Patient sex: M
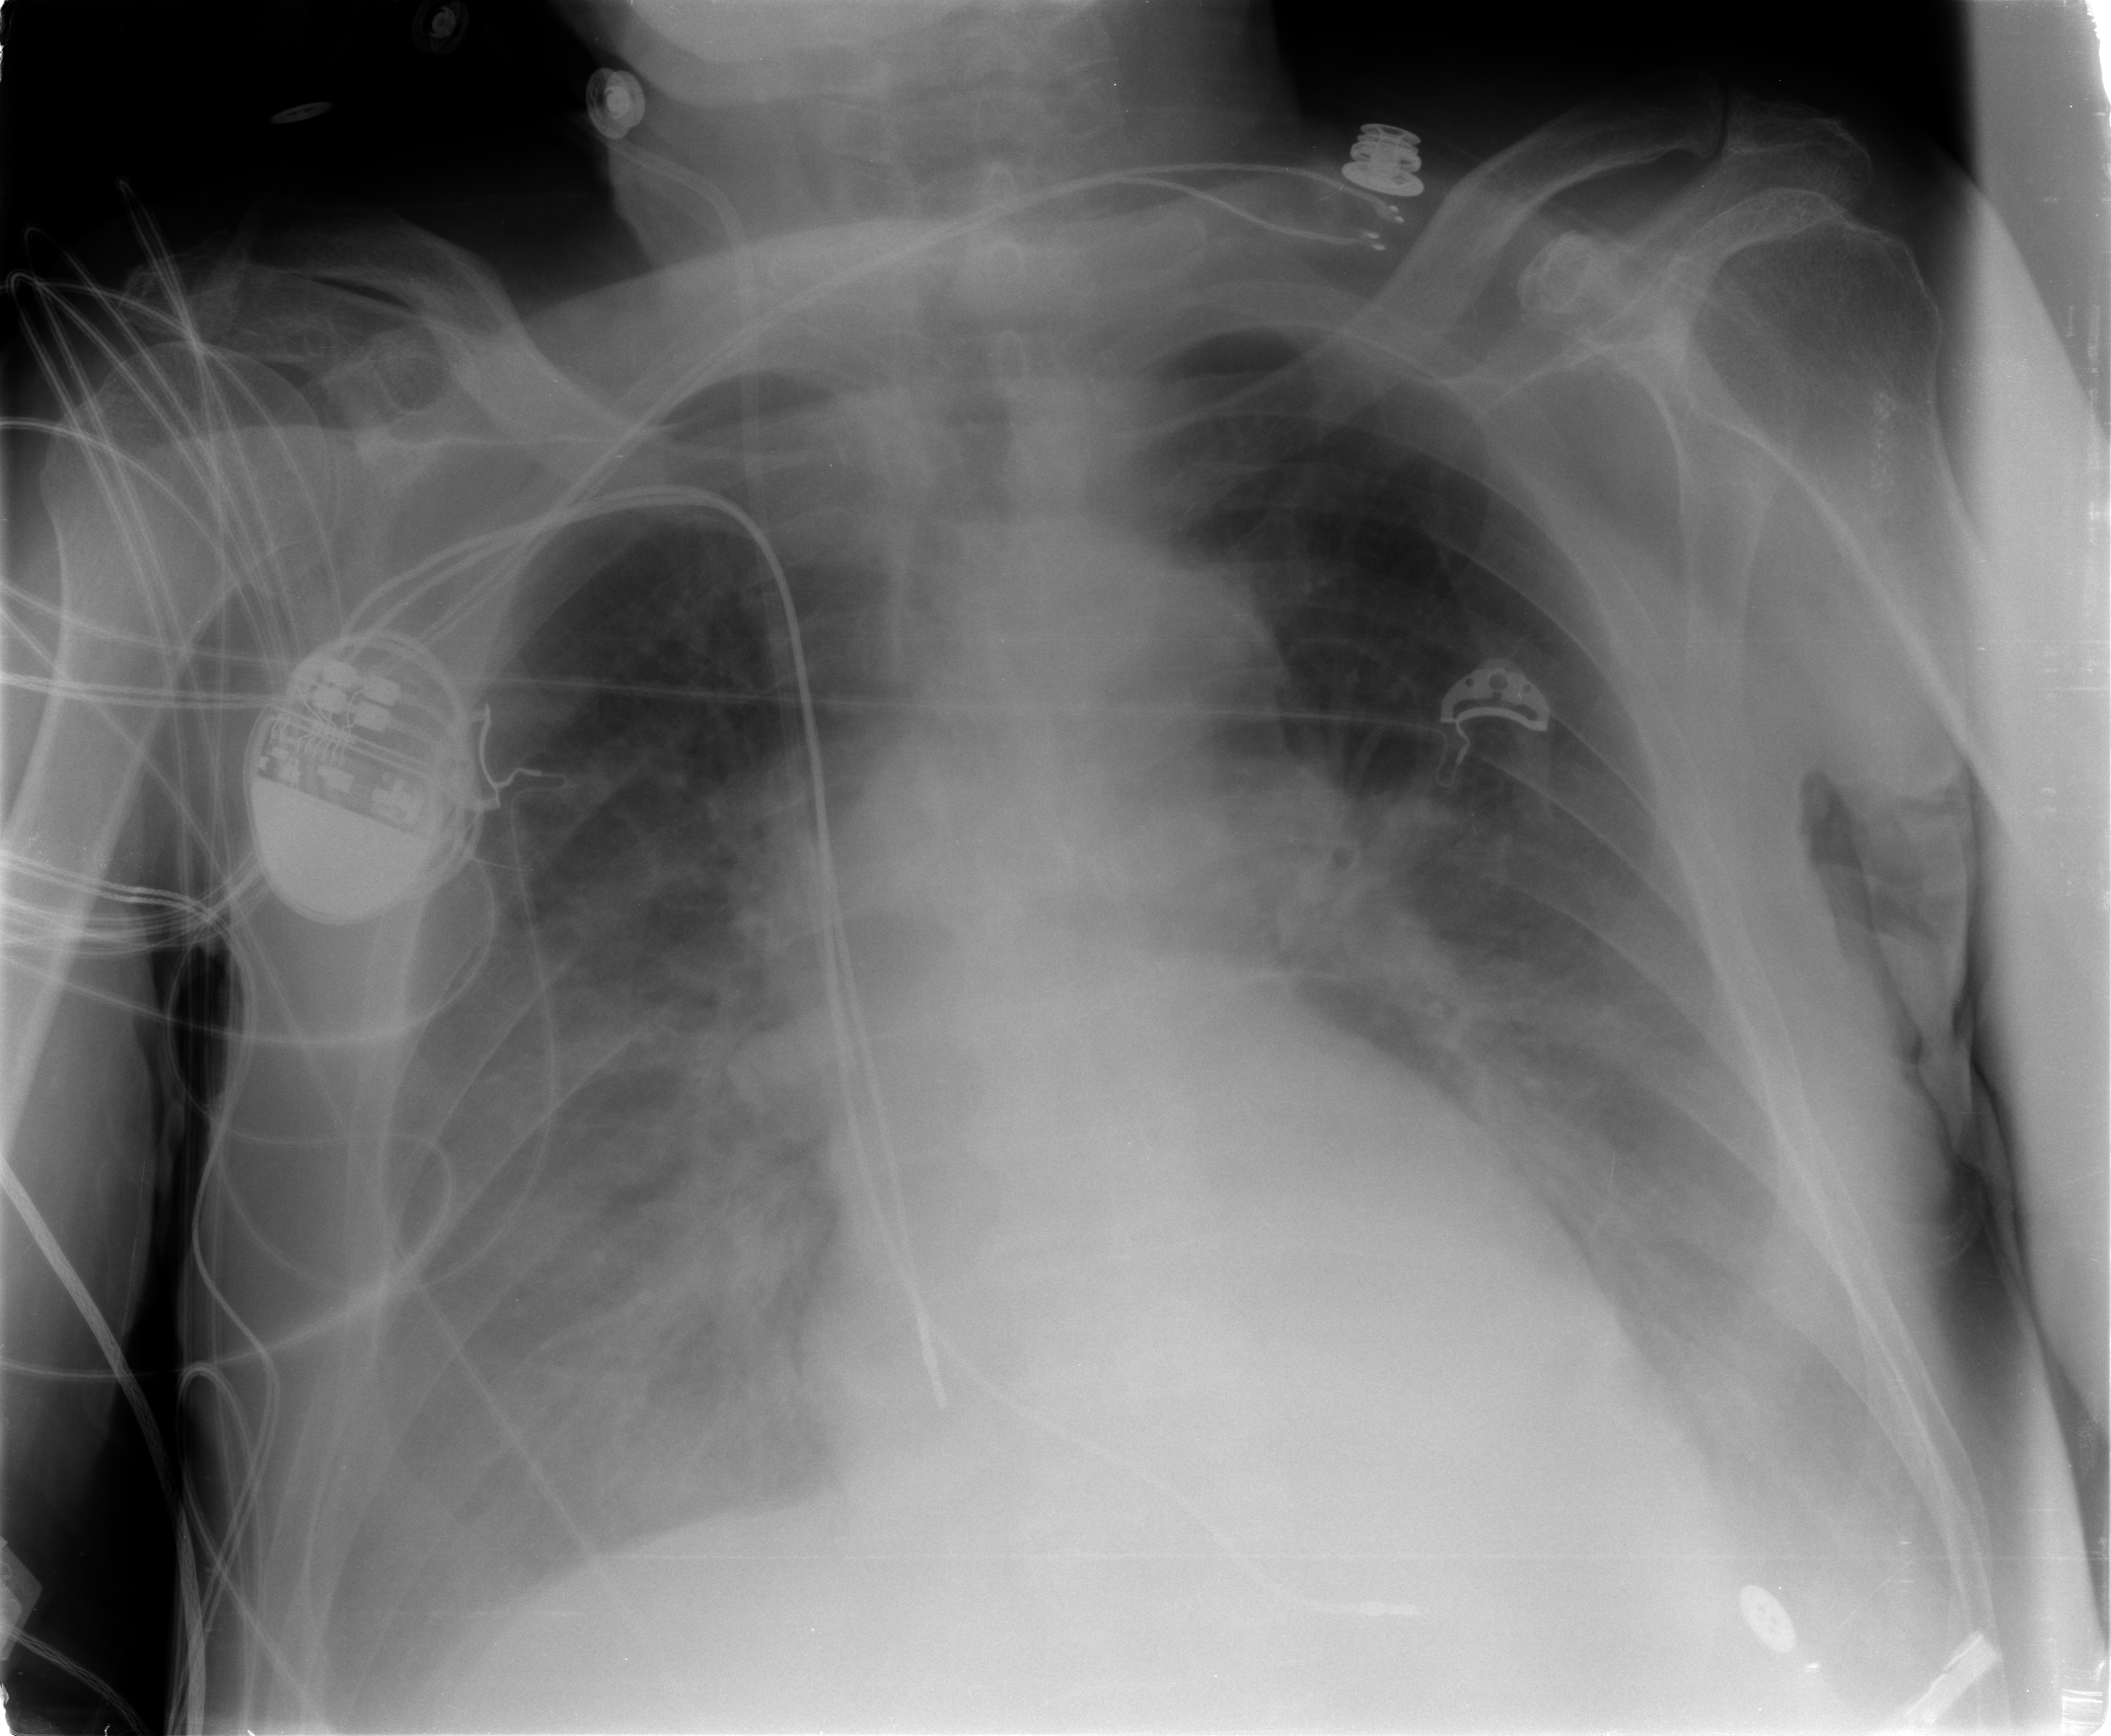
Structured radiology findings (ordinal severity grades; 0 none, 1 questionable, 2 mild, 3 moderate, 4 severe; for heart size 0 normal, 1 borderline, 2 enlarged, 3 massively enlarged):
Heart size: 1
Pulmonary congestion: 3
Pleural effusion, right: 2
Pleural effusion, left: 2
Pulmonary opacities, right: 0
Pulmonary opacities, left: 0
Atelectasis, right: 0
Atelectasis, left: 0